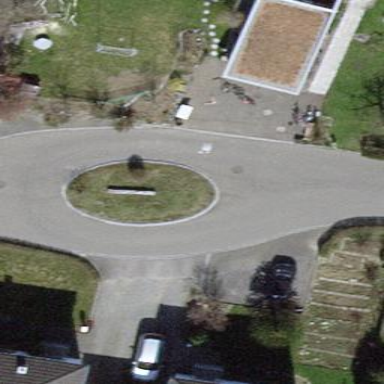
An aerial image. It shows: Roundabout on residential road.